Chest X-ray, AP view. Patient: 59 years old, sex M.
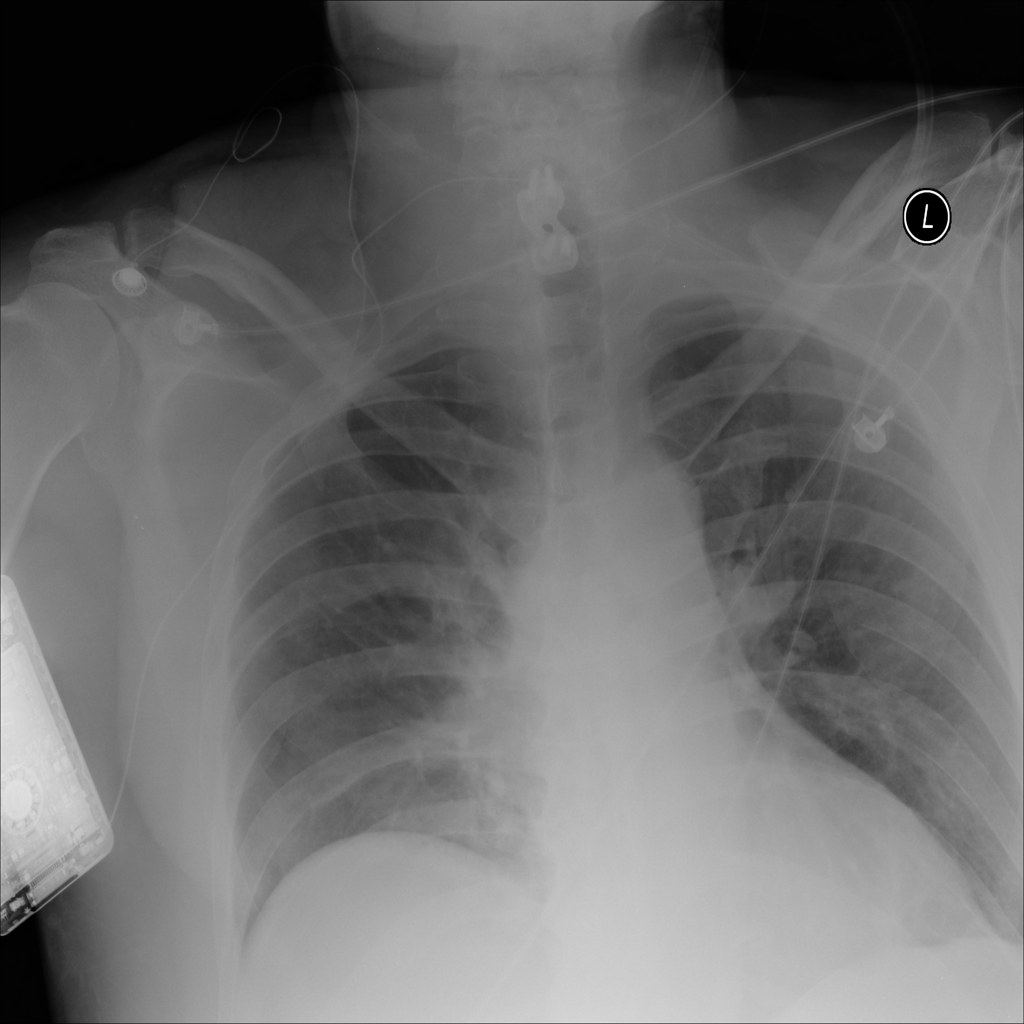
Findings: No Finding